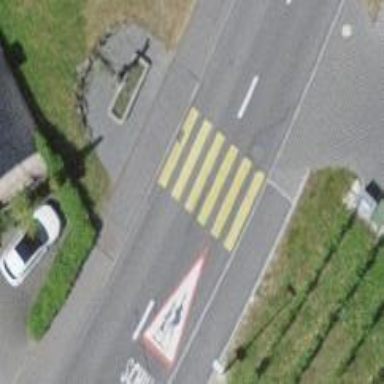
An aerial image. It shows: Footway with zebra crossing.